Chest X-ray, AP view. Patient: 64 years old, sex M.
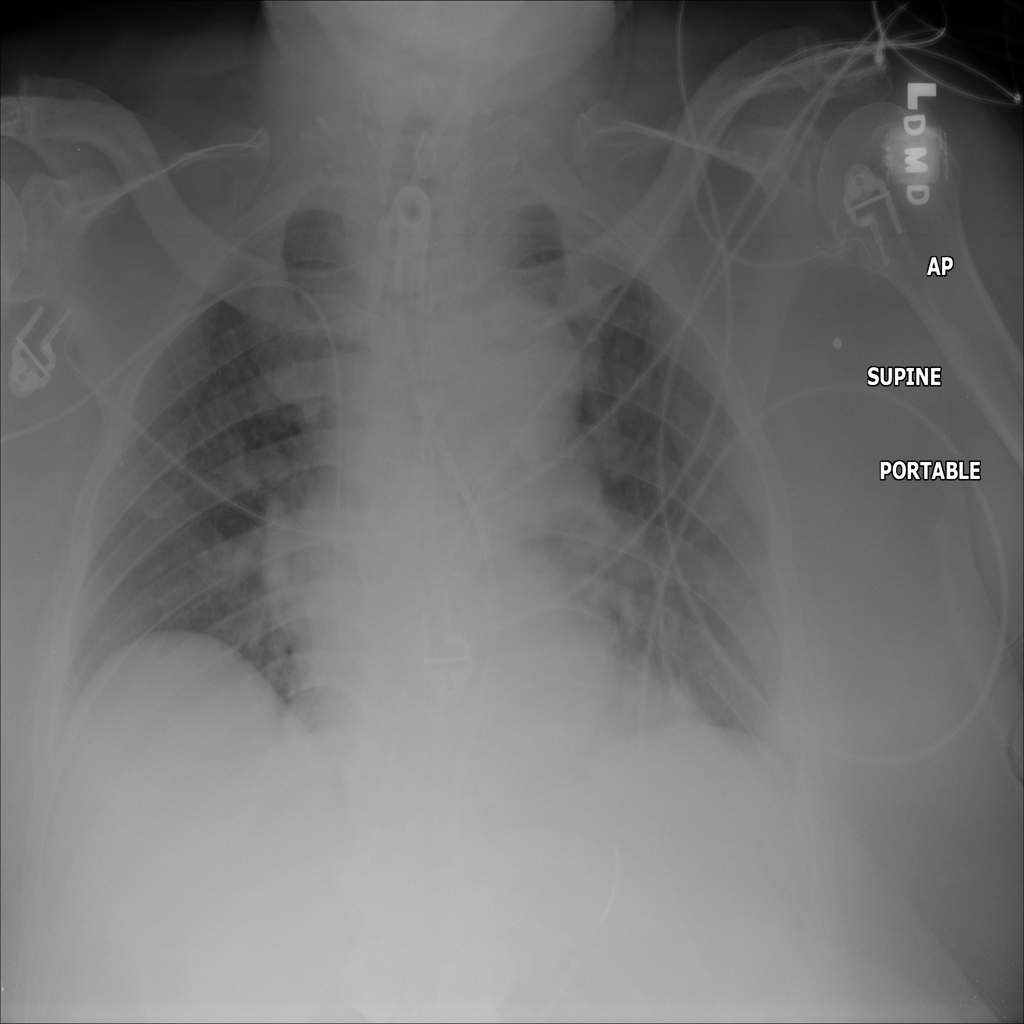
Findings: Cardiomegaly, Infiltration